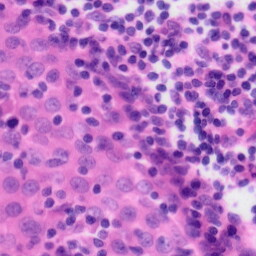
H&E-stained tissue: Tonsil